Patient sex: F
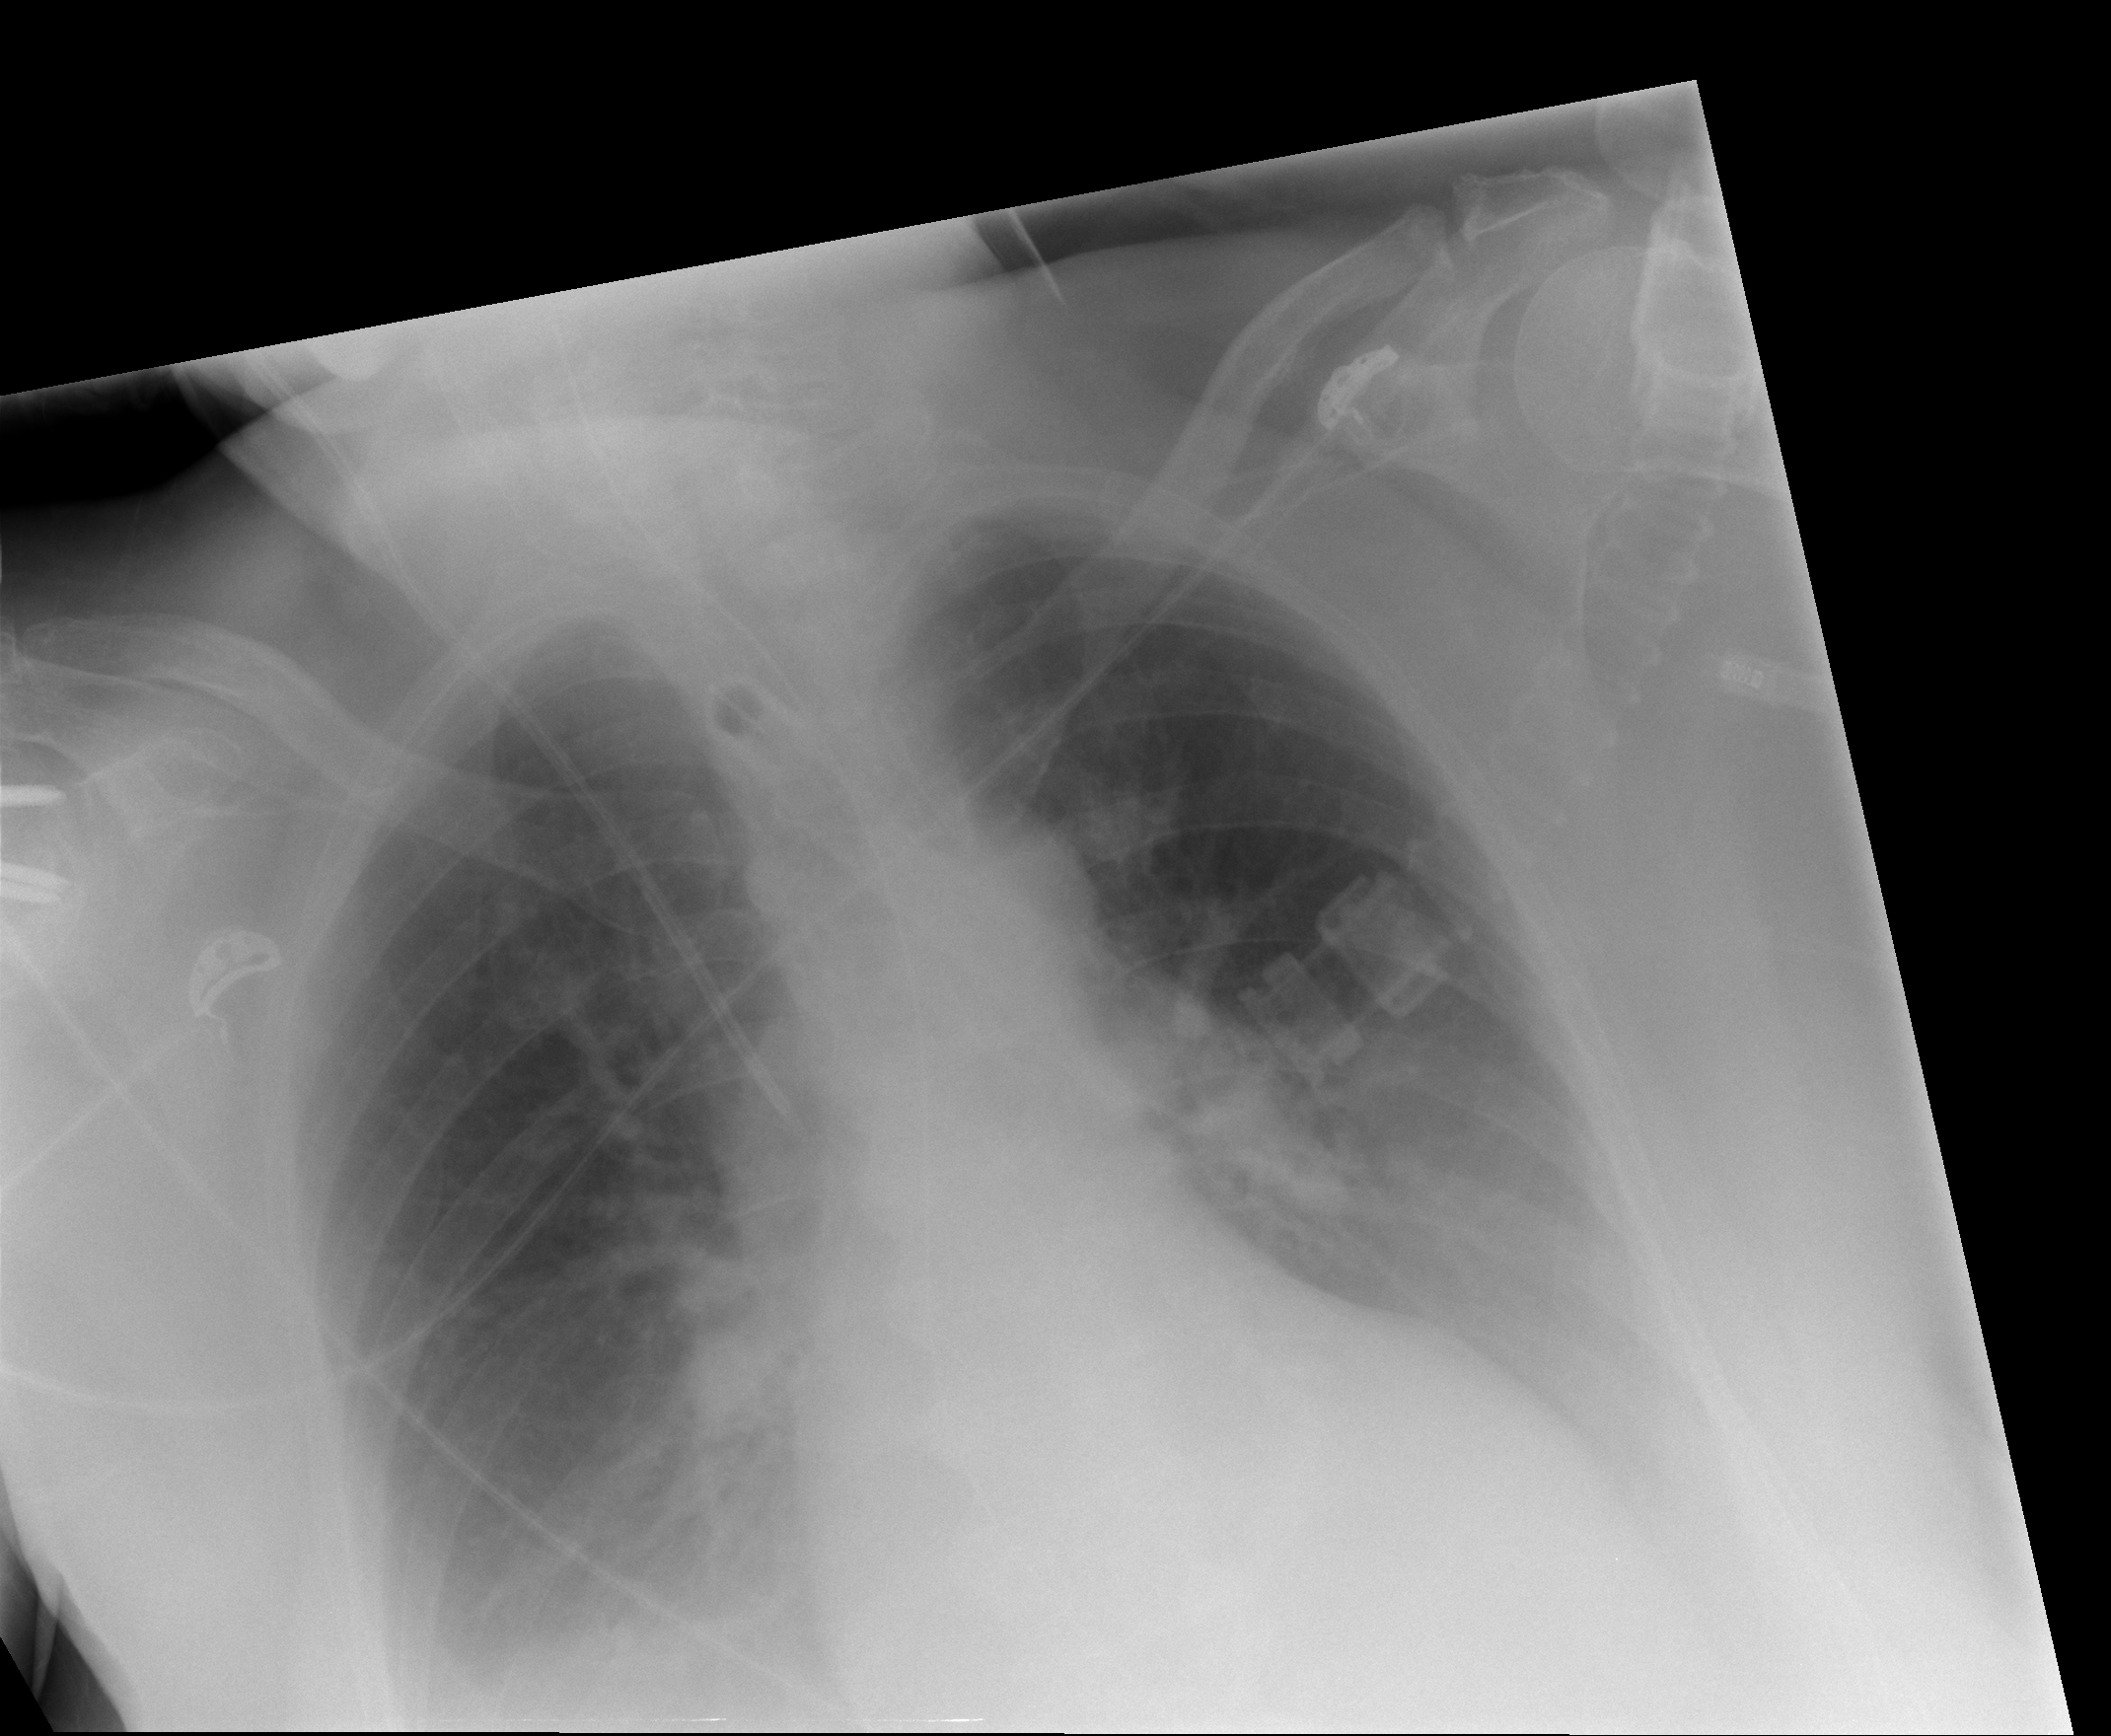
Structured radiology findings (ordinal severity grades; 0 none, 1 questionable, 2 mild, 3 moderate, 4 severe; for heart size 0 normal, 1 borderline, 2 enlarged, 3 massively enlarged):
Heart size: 1
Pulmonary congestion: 2
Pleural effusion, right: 2
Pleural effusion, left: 2
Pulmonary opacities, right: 2
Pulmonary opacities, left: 0
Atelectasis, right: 3
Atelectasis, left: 3